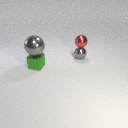
large gray metal sphere to the left of small red metal sphere